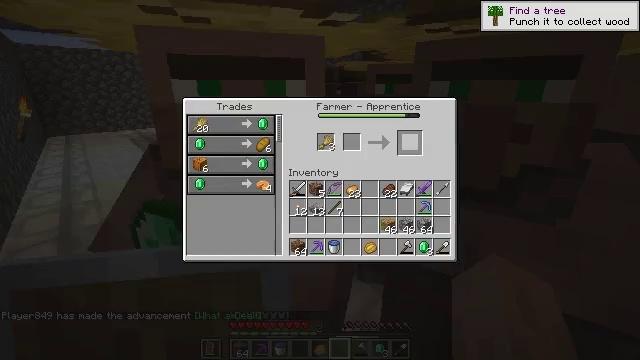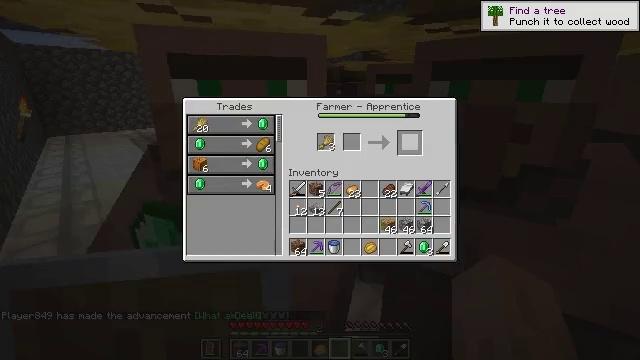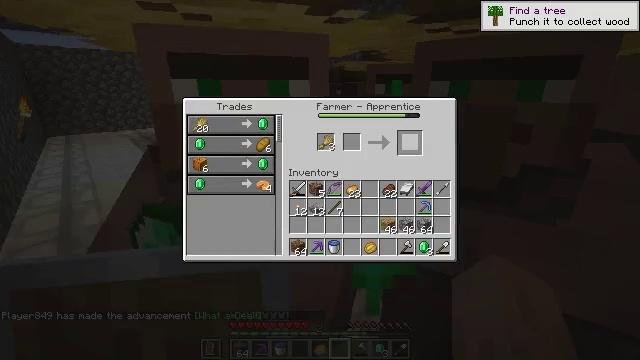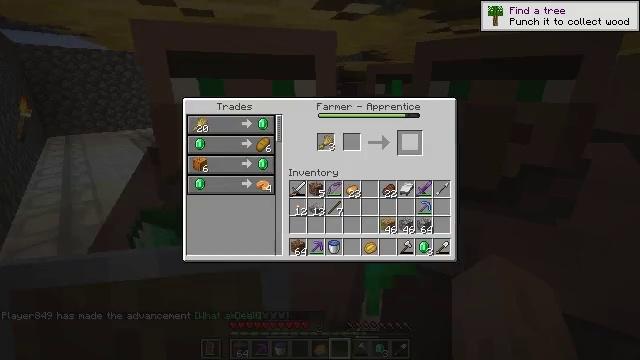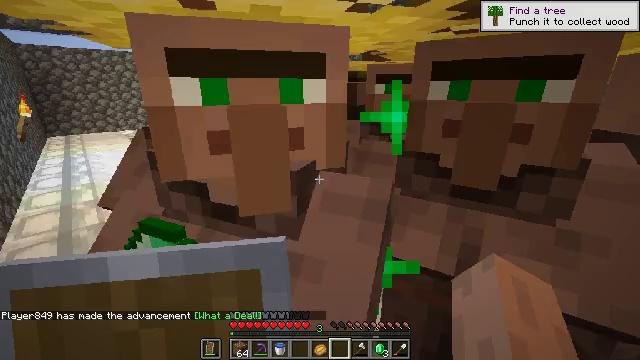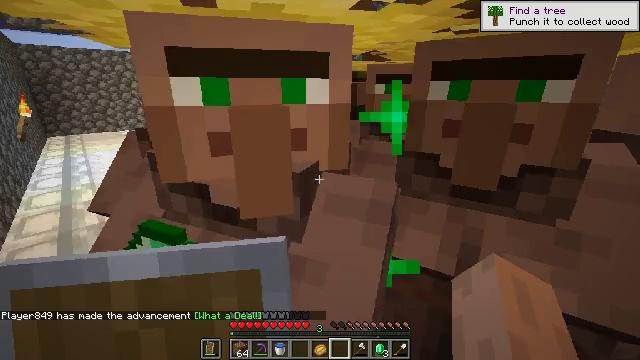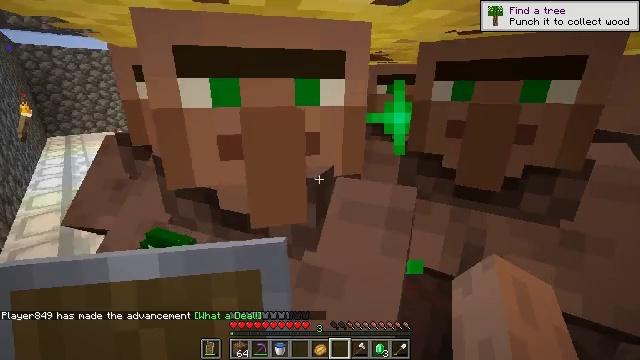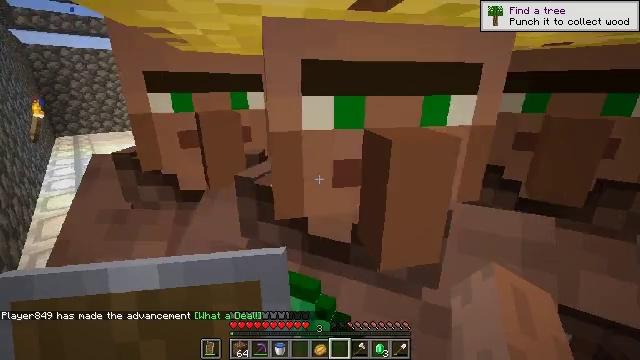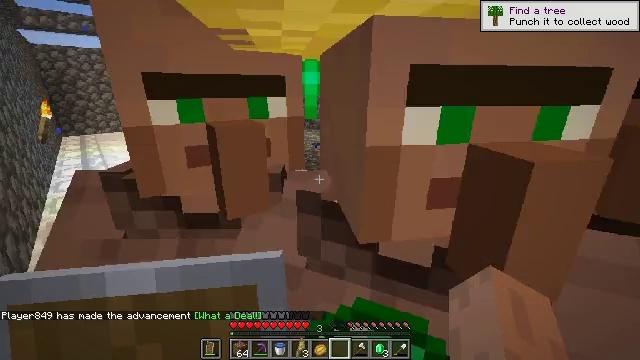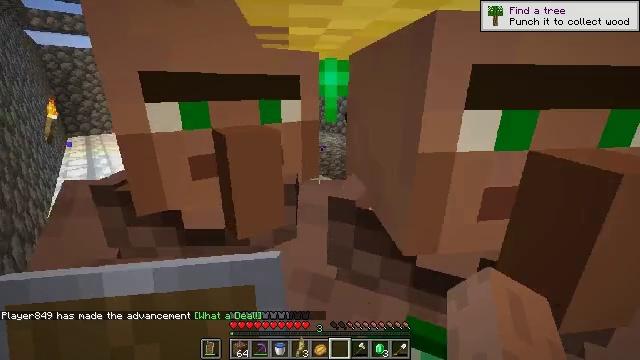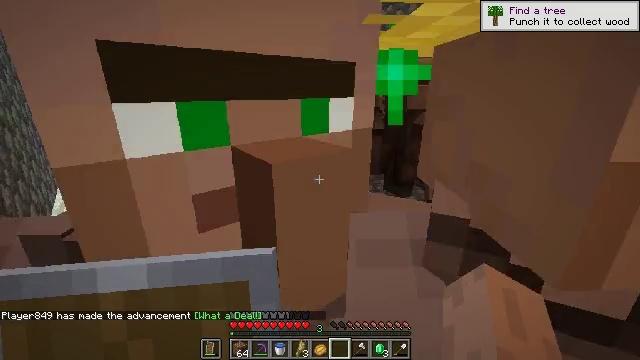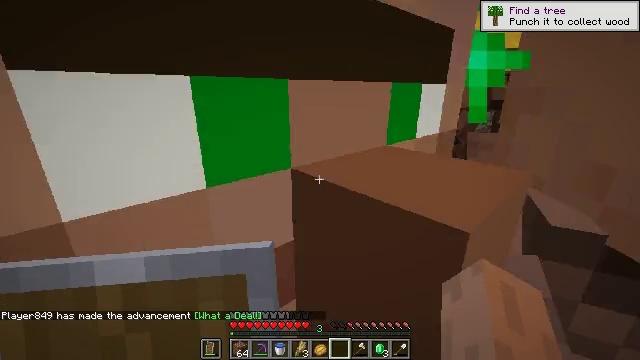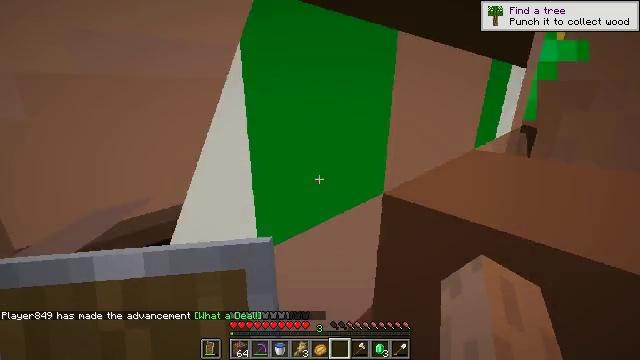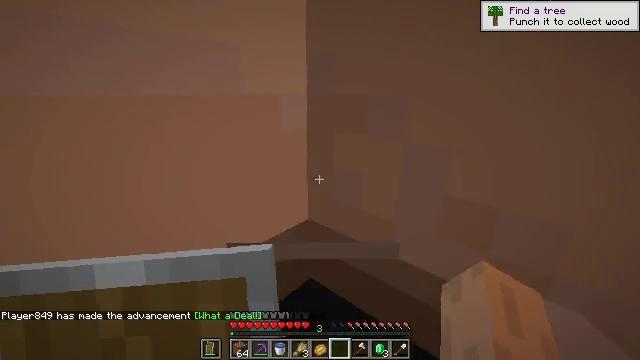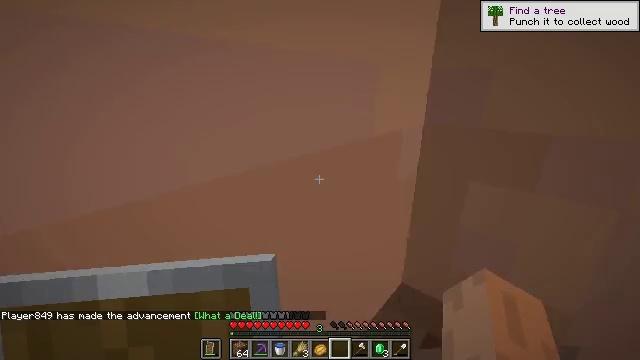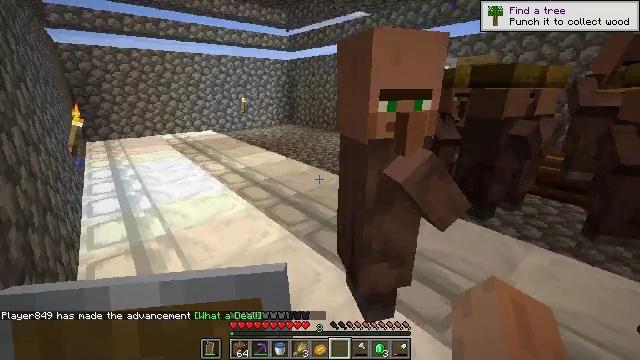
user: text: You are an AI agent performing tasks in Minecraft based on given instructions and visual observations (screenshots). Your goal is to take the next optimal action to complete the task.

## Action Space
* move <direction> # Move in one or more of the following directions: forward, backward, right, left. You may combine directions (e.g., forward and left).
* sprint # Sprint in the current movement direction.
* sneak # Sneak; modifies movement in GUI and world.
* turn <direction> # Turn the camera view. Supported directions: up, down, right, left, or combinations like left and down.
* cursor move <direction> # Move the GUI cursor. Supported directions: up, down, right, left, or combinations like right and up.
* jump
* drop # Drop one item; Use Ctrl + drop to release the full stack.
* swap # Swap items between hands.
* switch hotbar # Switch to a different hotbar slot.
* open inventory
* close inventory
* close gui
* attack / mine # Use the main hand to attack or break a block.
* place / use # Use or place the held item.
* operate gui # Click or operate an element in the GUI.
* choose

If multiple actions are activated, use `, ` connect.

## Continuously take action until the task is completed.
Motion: motion action
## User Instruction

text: Mine a hay block from the field.
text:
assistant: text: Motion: sneak
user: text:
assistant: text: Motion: sneak
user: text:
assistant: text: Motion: sneak
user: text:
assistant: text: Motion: open inventory
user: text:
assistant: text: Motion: open inventory
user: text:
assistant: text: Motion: move left
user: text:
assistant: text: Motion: move forward and move left
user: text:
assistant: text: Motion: move forward and move left
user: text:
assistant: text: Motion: move forward and move left
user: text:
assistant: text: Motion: move forward and move left
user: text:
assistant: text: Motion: move forward and move left
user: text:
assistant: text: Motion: move forward and move left
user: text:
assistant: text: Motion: move forward and move left
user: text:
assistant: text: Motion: move forward and move left
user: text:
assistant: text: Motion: move forward and move left
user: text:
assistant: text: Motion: move forward and move left
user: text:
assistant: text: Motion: move forward and move left
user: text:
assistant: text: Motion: move forward and move left, turn right
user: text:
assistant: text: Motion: move forward and move left, turn right
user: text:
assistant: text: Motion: move forward and move left, turn right and up
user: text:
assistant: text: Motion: move forward, turn right
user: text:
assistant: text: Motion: move forward, turn right and up
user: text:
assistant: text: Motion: move forward, turn right and up
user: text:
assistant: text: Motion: move forward, turn right
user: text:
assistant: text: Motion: move forward, turn left and up
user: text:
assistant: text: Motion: move forward, turn left
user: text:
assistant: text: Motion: move forward
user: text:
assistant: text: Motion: move forward
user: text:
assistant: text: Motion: move forward
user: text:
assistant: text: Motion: move forward, turn right and down